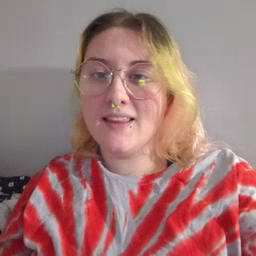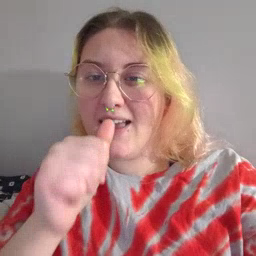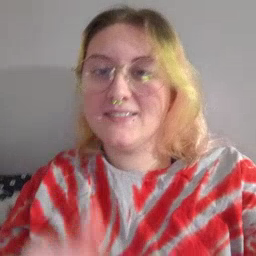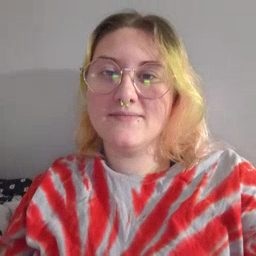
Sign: nuts